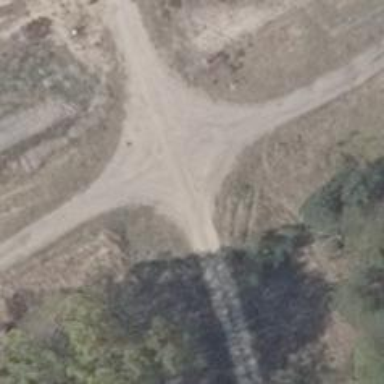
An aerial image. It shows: Gravel track with track type of grade3.